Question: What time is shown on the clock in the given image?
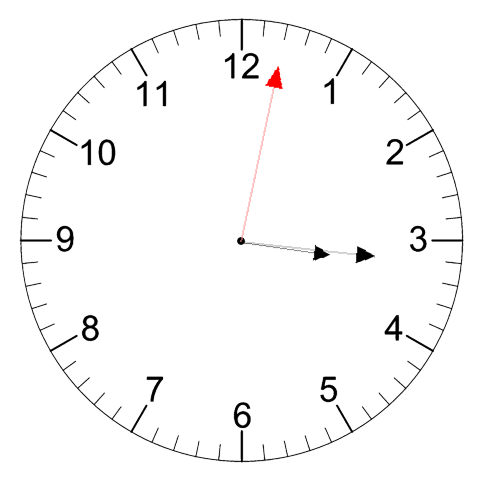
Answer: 03:16:02